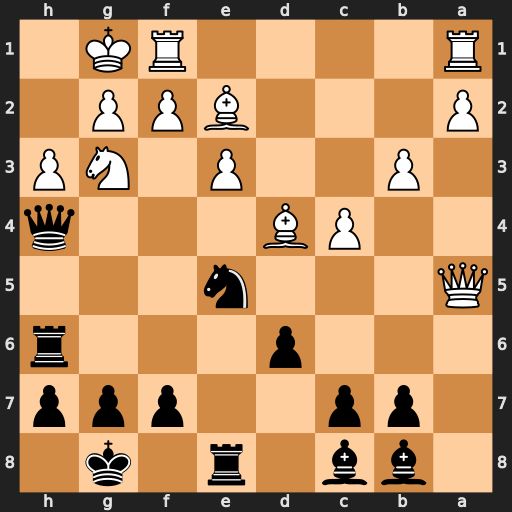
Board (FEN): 1bb1r1k1/1pp2ppp/3p3r/Q3n3/2PB3q/1P2P1NP/P3BPP1/R4RK1
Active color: b
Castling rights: -
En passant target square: -
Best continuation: Bxh3 gxh3 Qxh3 Rfd1 Qh2+ Kf1 Rf6